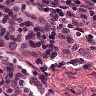
Metastatic tissue present: no